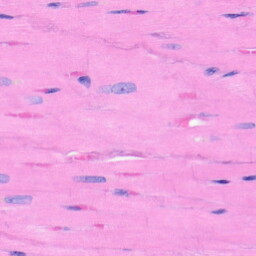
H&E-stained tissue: Heart